Question:
the default title only contains text, just like the "Apples" title in the above image.
is that possible to add image in the title.
or
is there a way developer can build a customized TitledPane ?
thanks
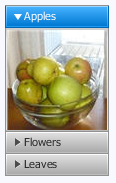
Answer: Use 'setGraphic' method
'''
TitledPane tp = new TitledPane("hi");
tp.setGraphic(new Rectangle(10, 10));
'''